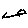
Label: hexagon